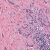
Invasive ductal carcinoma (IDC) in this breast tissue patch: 0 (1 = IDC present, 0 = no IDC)